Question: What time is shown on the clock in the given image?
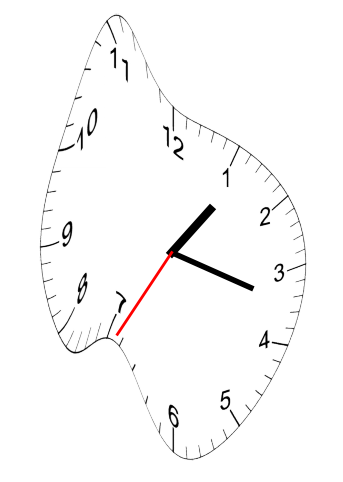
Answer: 01:17:35